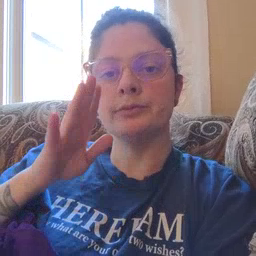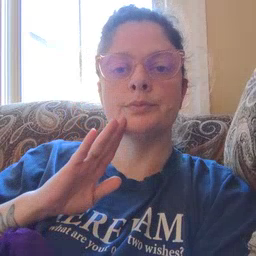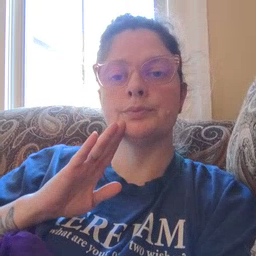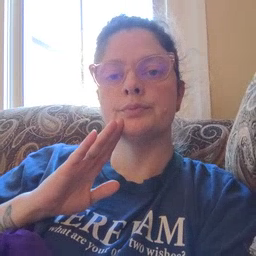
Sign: brown